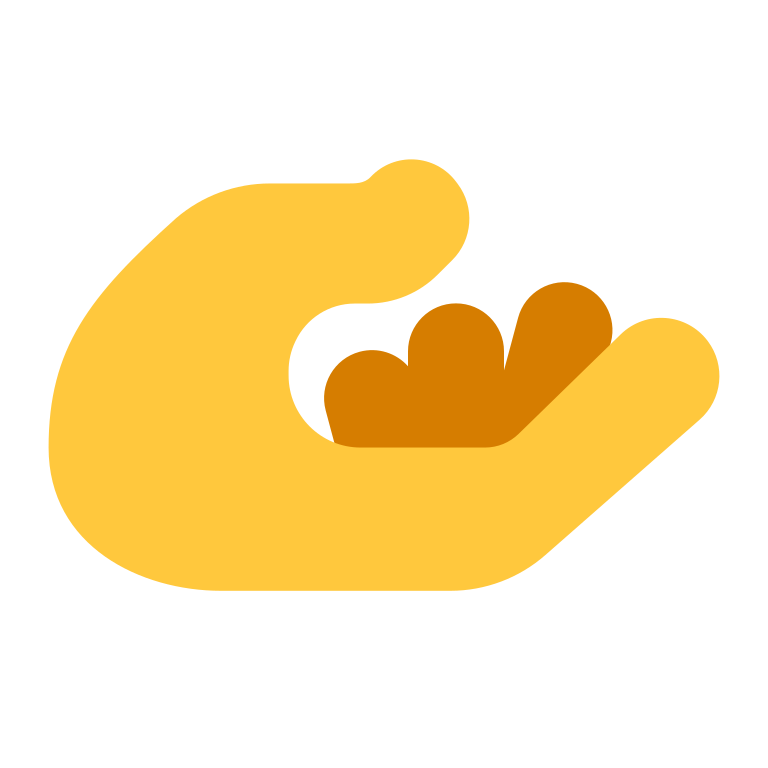
palm up hand flat default